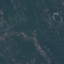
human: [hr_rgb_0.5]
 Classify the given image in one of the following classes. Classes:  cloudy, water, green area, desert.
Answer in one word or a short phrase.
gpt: green area